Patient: sex F, age 28
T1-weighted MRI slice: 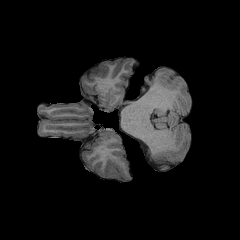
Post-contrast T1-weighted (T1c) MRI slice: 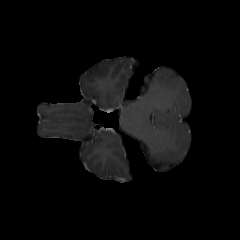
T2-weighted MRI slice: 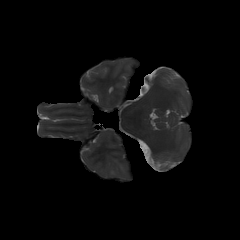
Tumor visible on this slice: yes
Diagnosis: Astrocytoma, IDH-mutant
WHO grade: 2